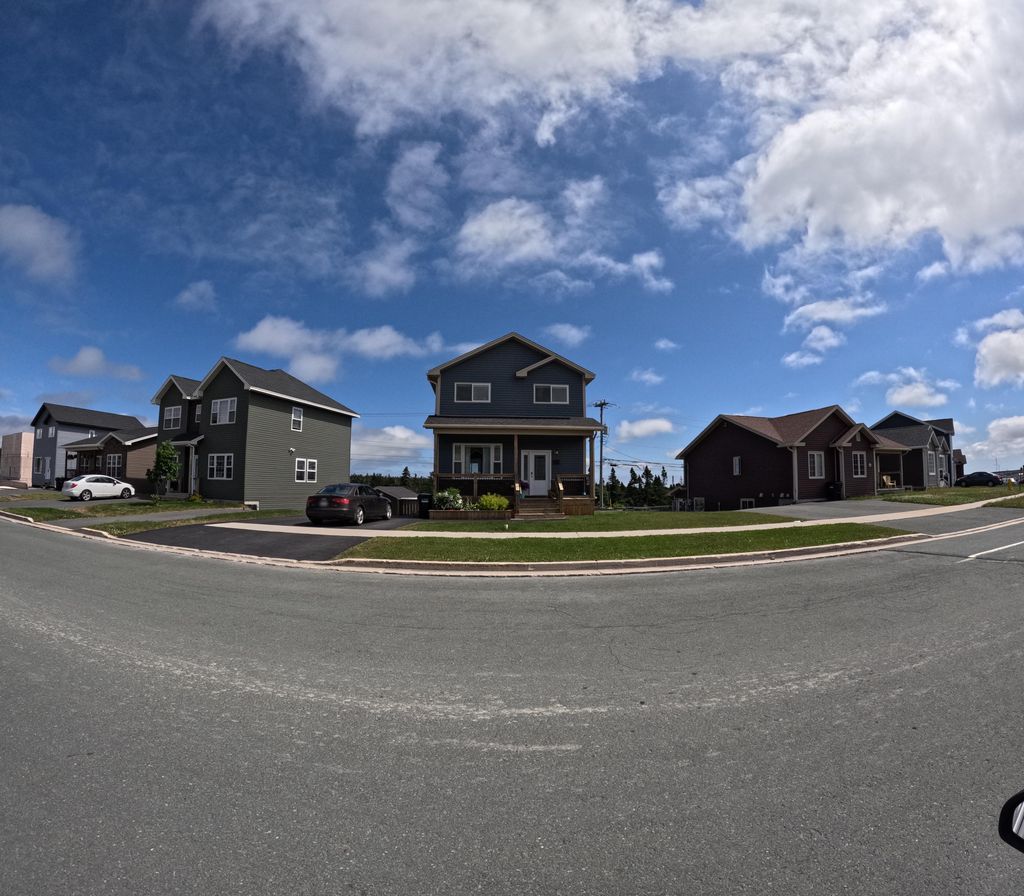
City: st_johns